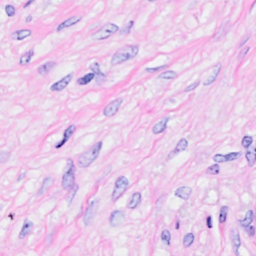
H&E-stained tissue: Breast